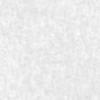
Label: no_change